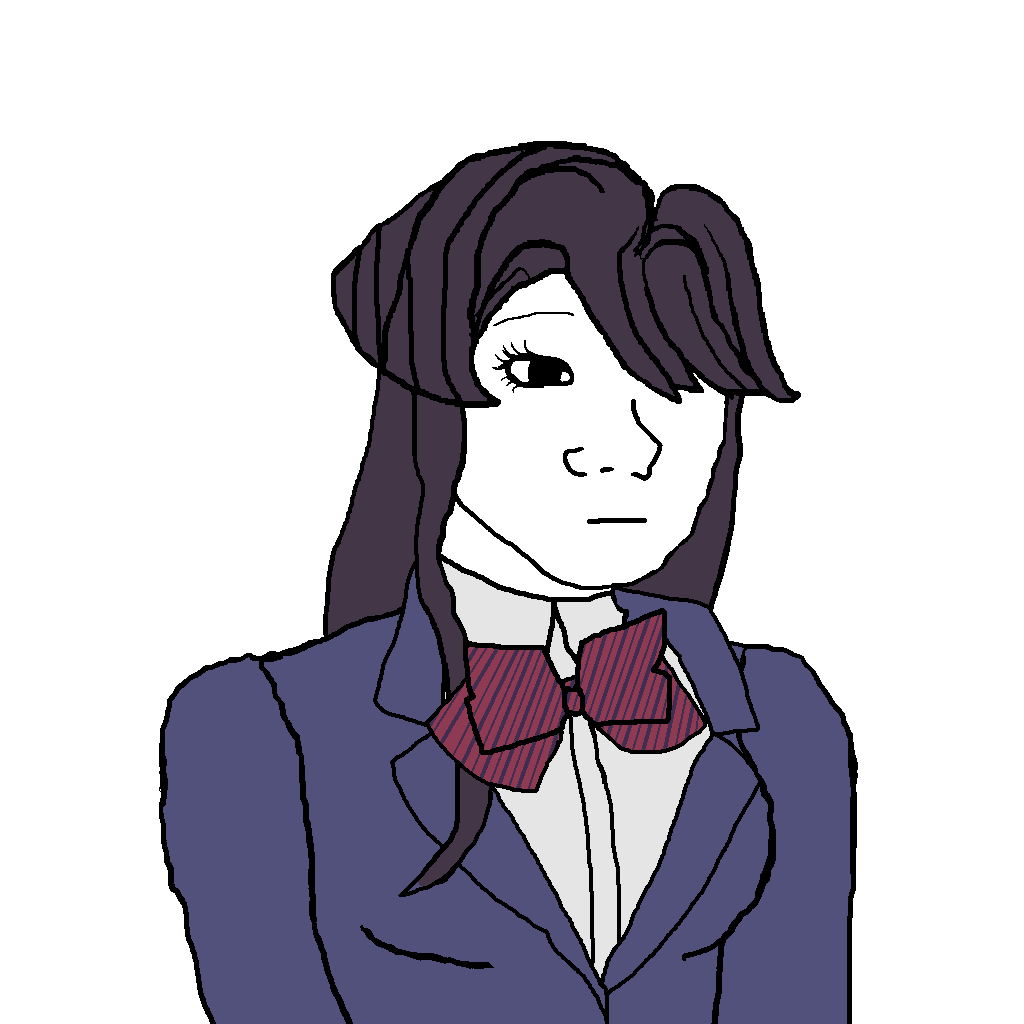
Label: 5_Trad_Wife